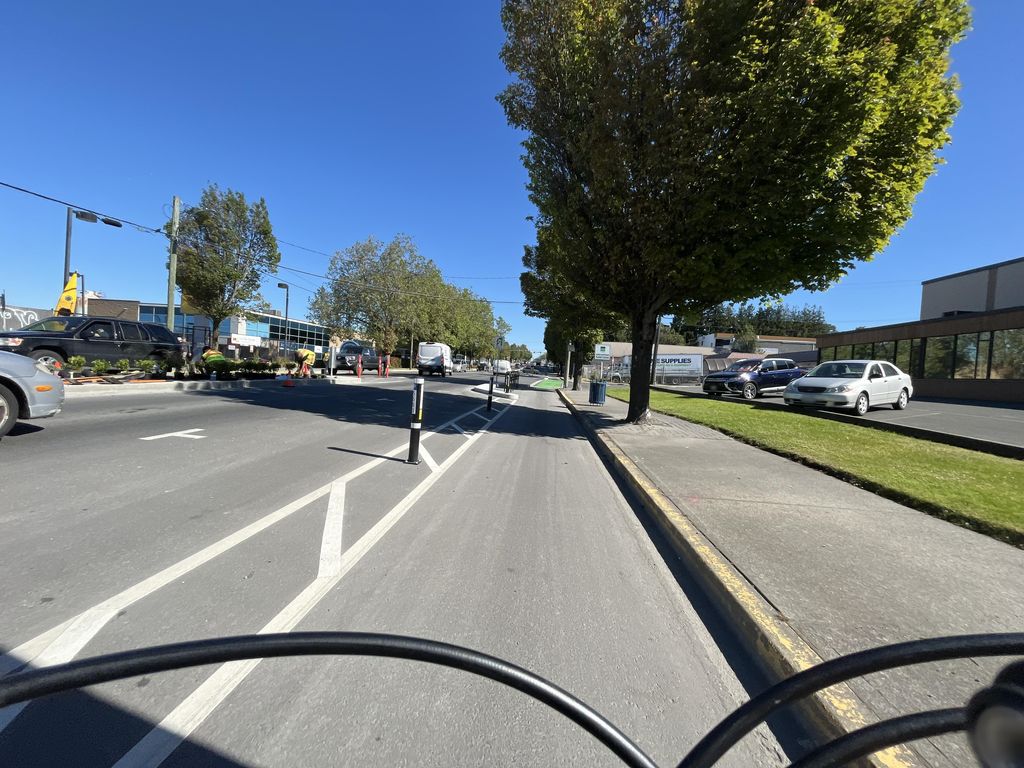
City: victoria